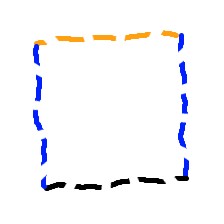
Shape: square